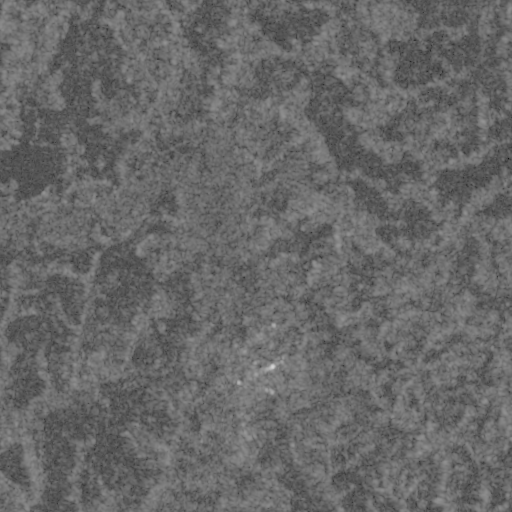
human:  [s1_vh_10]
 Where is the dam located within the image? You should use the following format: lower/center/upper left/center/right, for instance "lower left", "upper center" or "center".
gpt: The dam is located in the upper left of the image.
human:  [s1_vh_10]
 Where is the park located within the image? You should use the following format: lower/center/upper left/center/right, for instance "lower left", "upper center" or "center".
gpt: The park is located in the lower center of the image.
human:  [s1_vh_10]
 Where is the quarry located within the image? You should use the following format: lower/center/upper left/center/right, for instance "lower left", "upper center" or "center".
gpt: There is no quarry in the image.

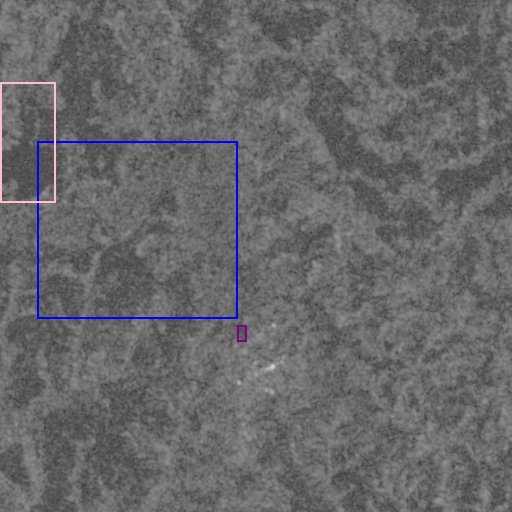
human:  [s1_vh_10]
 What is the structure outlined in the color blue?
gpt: The structure outlined in blue is a crop field.
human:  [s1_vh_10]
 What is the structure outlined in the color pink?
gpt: The structure outlined in pink is a dam.
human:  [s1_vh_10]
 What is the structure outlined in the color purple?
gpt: The structure outlined in purple is a park.
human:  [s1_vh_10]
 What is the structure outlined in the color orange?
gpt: There is no orange outline.